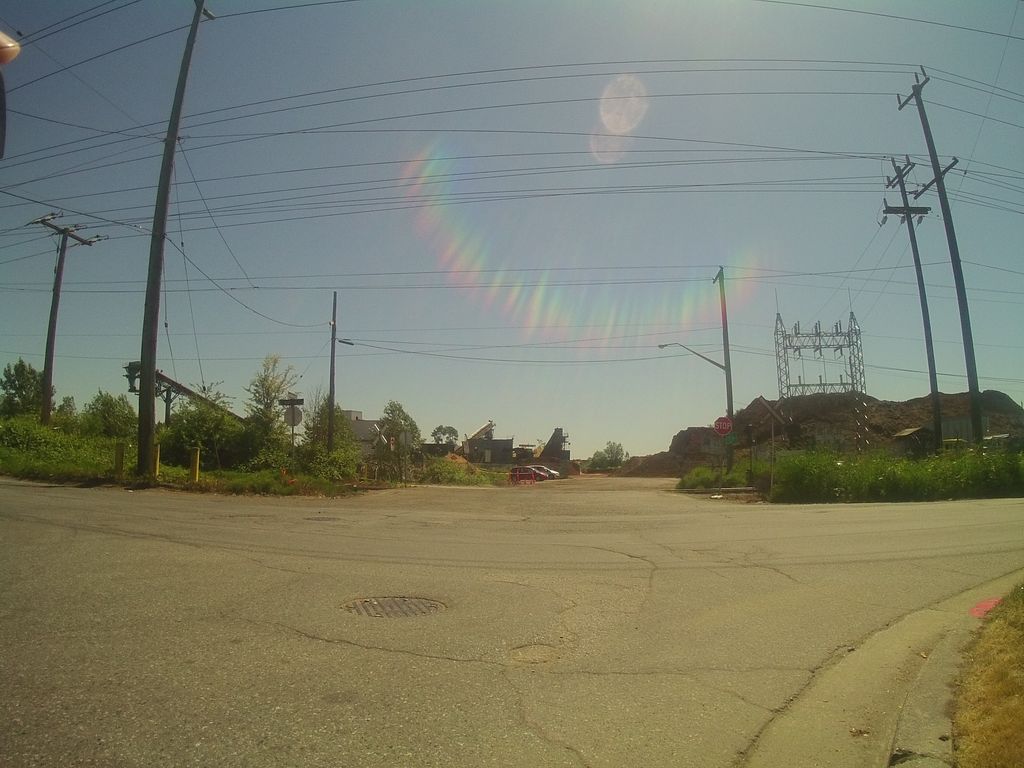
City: vancouver